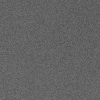
Atmospheric dust classification: dusty